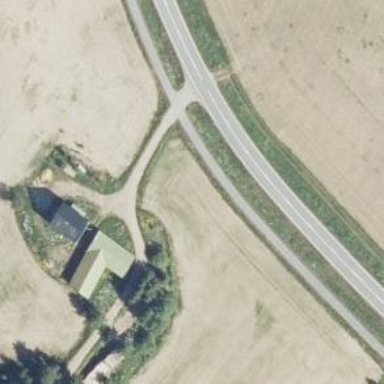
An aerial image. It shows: Secondary road with asphalt surface.